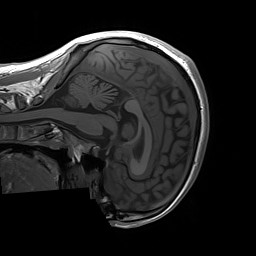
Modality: T1w
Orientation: sagittal
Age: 28
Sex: male